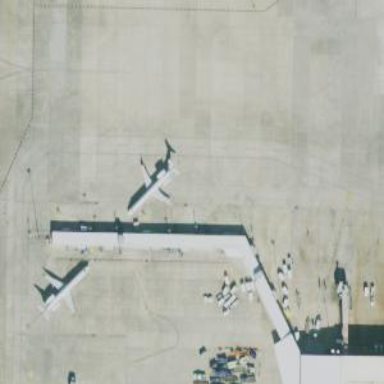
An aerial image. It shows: Airport gate.